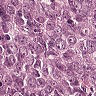
Metastatic tissue present: yes